Question: Here is the error:

Here is the code.
'''
from sys import argv
first,second=argv
file1=open(second)
print file1.read()
file2=open(second)
file2.write("this is a new line being added to this file
Did you recognize??")
print "check after writing to the file"
print file2.read()
'''
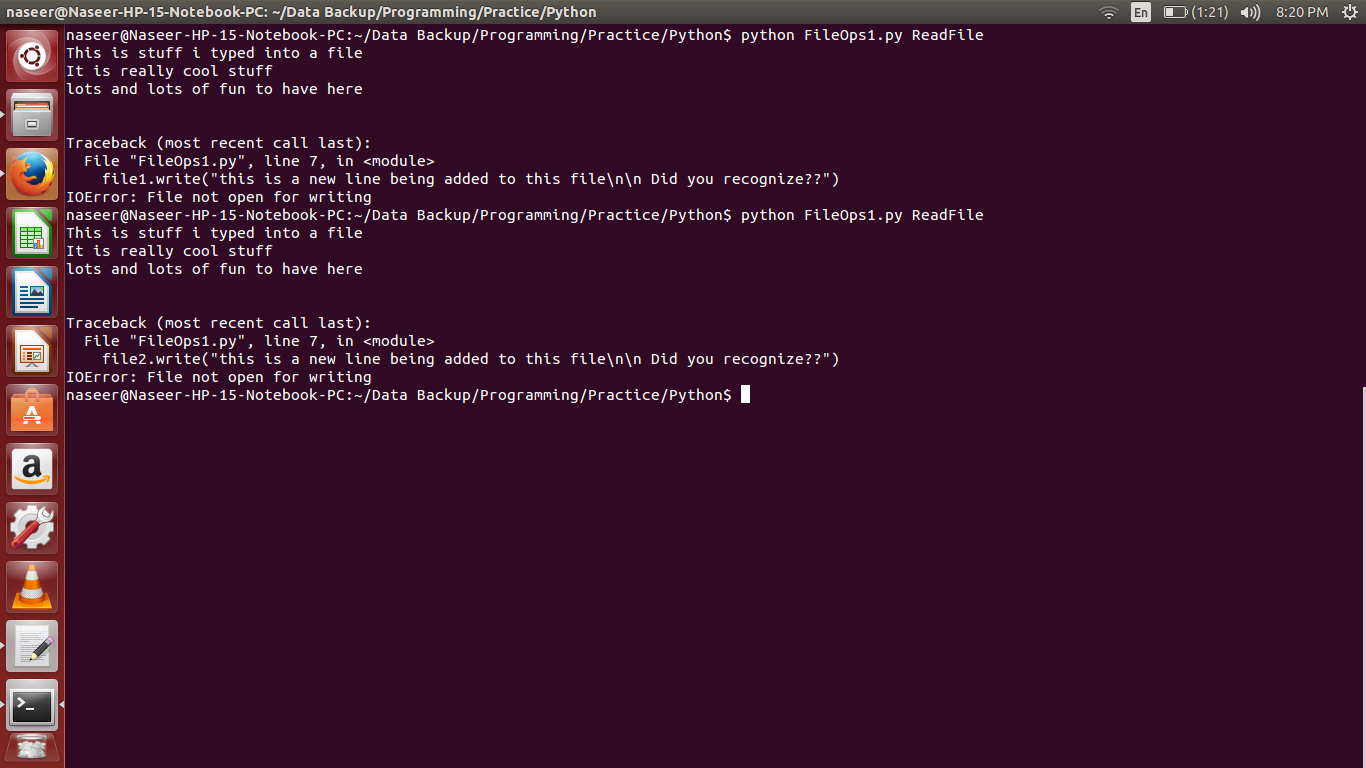
Answer: You need to pass second parameter while opening second file.
'''
file2=open("second.txt", "a+")
file2.write("text")
file2.close
'''
parameter means that you can append text to file.
parameter means that you can write new text to file.
parameter means that you are in read only mode.